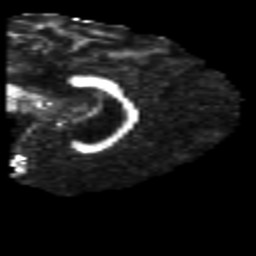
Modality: FA
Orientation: sagittal
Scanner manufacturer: philips
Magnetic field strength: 3 T
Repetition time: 8.6 s
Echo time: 0.127 s